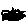
Label: flower